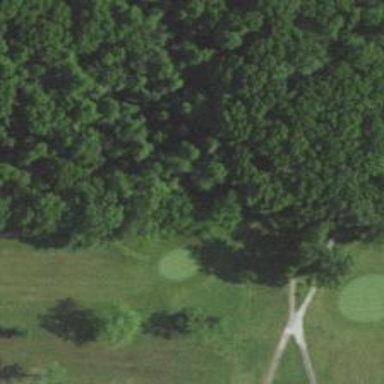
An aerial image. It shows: Footway that resembles golf path.